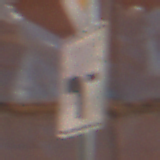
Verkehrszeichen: VerlaufVorfahrtsstrasse6
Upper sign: Vorfahrtsstrasse
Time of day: MorningAfternoon
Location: Outdoor (Nature)
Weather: Clear
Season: Summer
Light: Natural